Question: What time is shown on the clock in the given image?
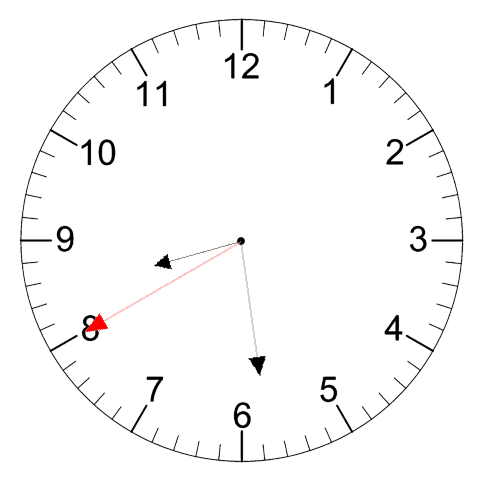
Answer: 08:28:40